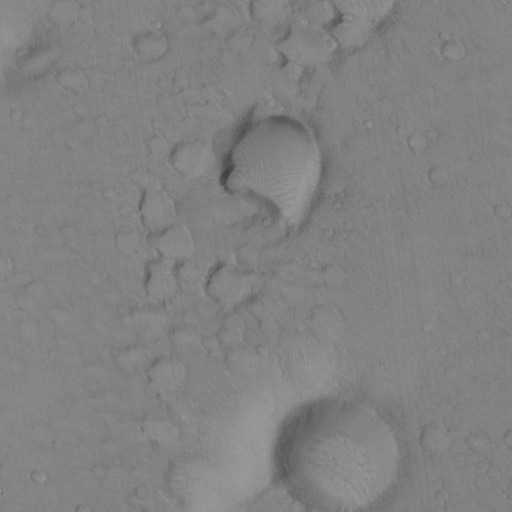
Classes present: Background, Cone